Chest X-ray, PA view. Patient: 37 years old, sex M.
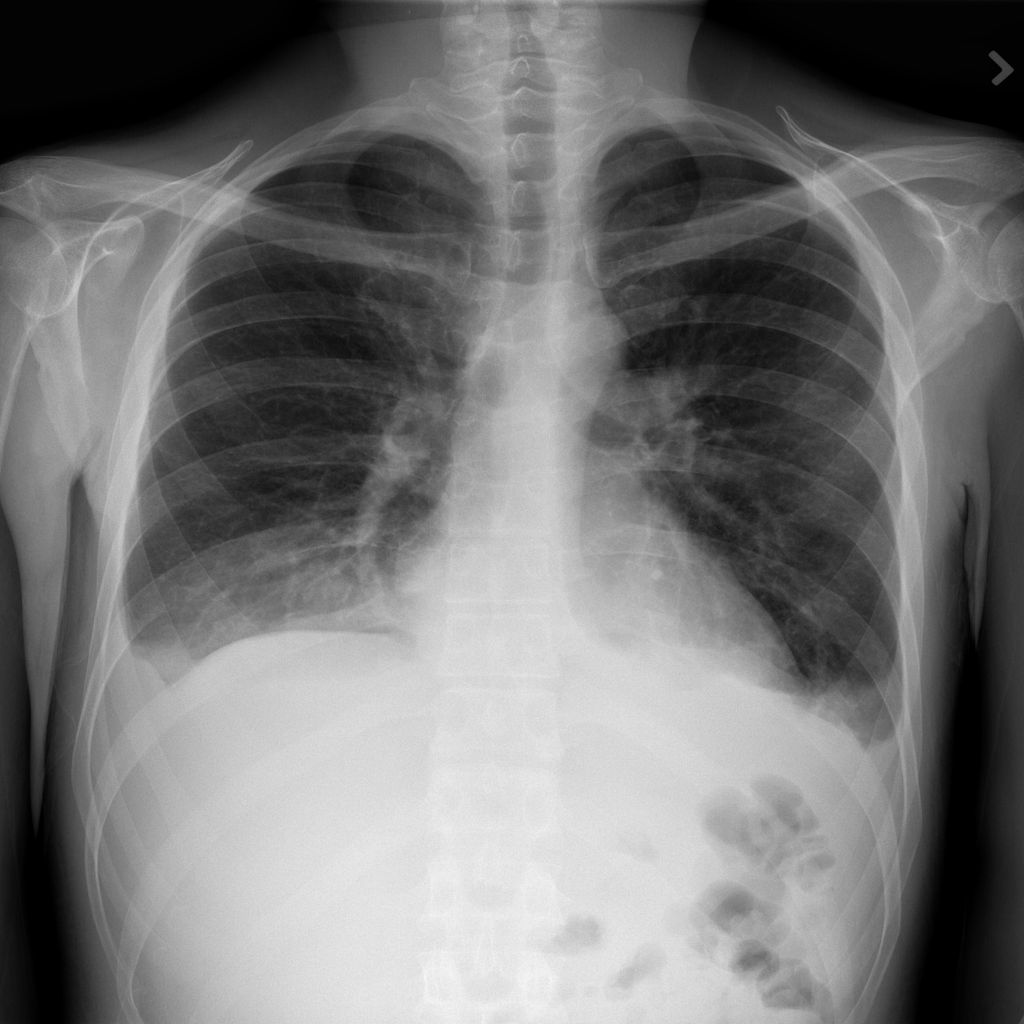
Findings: Effusion, Infiltration